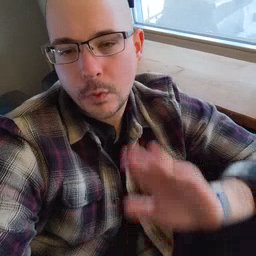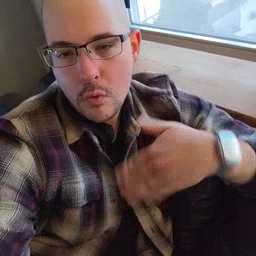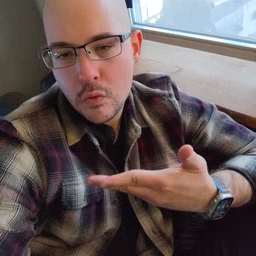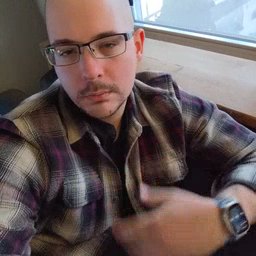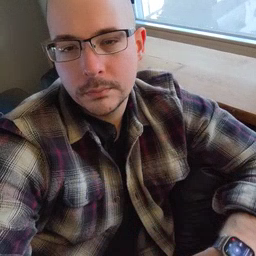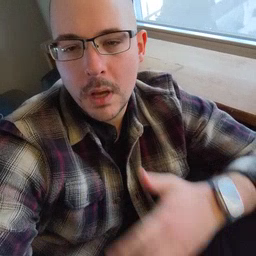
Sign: all